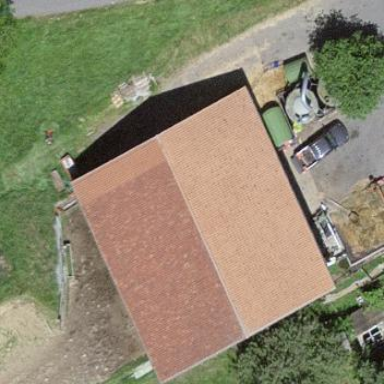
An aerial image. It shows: Barn.